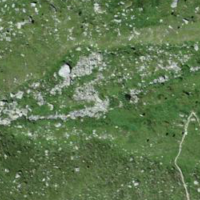
EUNIS habitat code: 26
Species observed at this site:
Carduelis citrinella
Oenanthe oenanthe
Gypaetus barbatus
Linaria cannabina
Anthus spinoletta
Phoenicurus ochruros
Nucifraga caryocatactes
Tichodroma muraria
Turdus viscivorus
Pyrrhocorax graculus
Falco tinnunculus
Ptyonoprogne rupestris